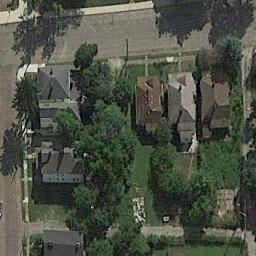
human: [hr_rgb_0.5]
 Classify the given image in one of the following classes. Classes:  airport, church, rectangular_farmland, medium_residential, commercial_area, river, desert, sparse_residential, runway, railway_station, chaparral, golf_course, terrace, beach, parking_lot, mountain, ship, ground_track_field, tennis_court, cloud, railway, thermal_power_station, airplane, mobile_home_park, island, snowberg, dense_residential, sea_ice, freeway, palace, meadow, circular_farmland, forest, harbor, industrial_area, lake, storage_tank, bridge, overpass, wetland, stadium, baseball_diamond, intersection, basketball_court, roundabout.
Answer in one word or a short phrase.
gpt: medium_residential